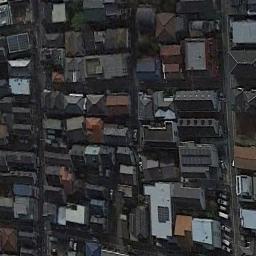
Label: dense_residential